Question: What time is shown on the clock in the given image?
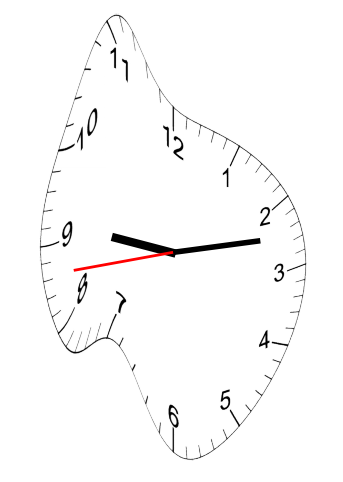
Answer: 09:12:43